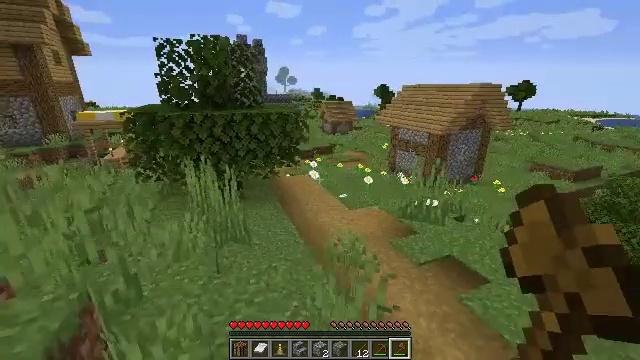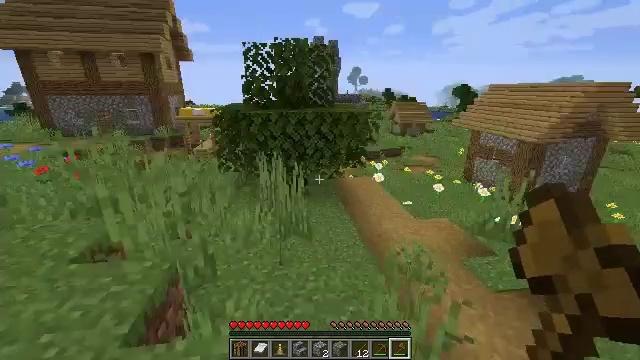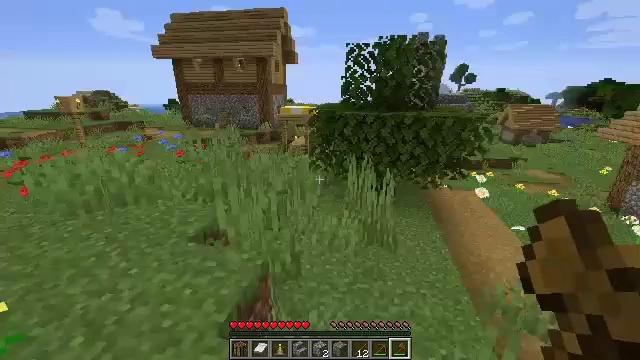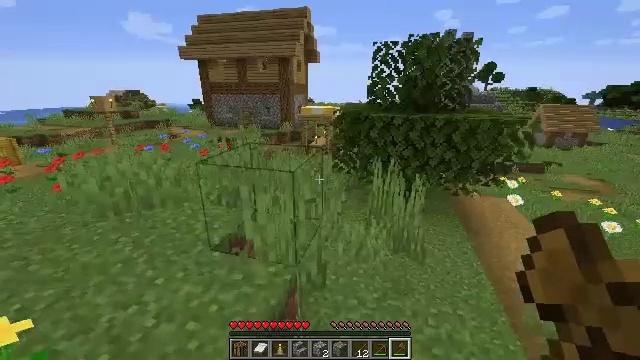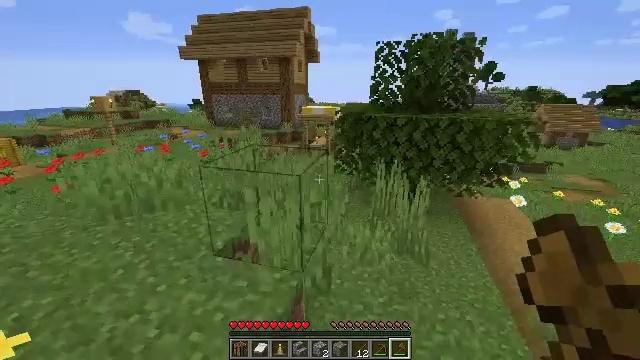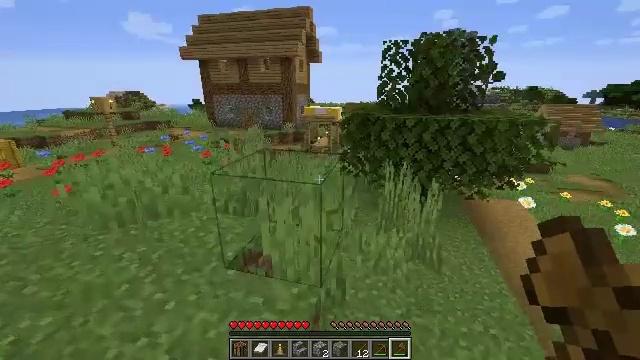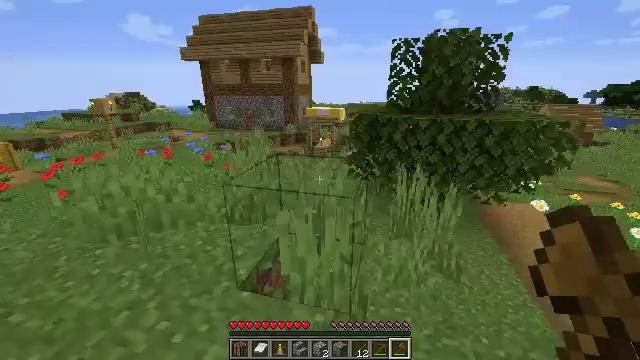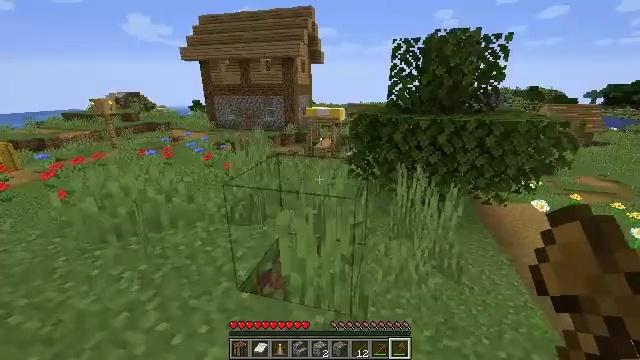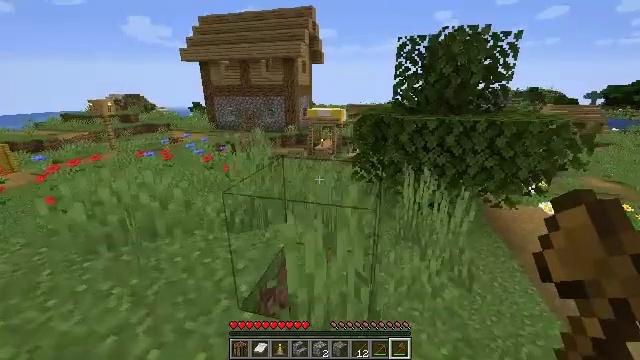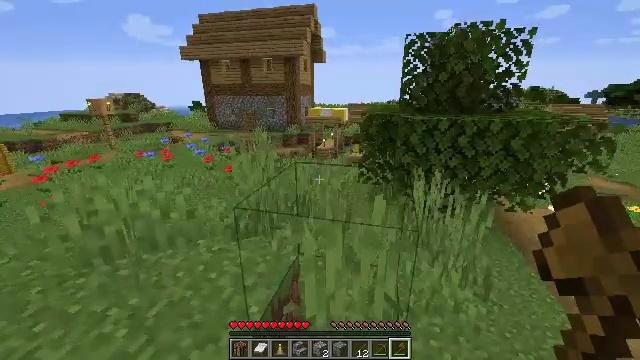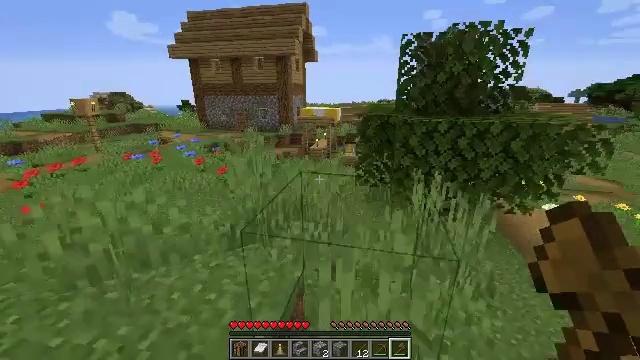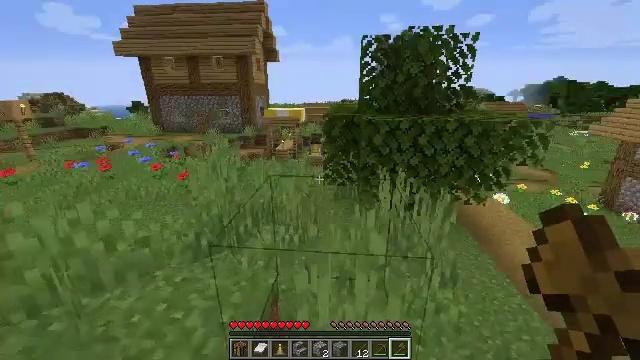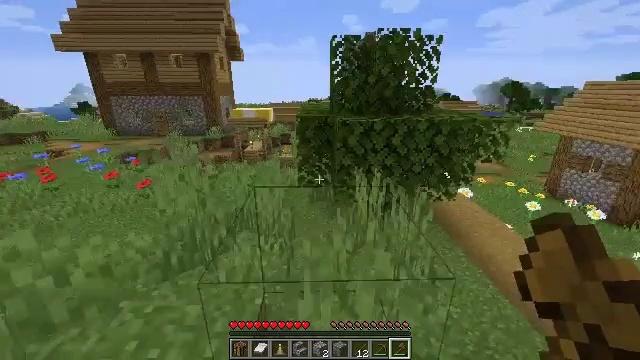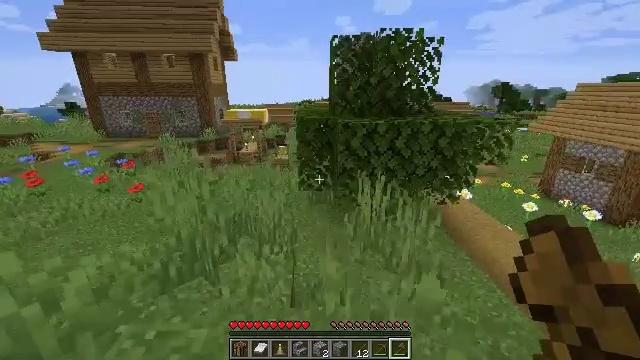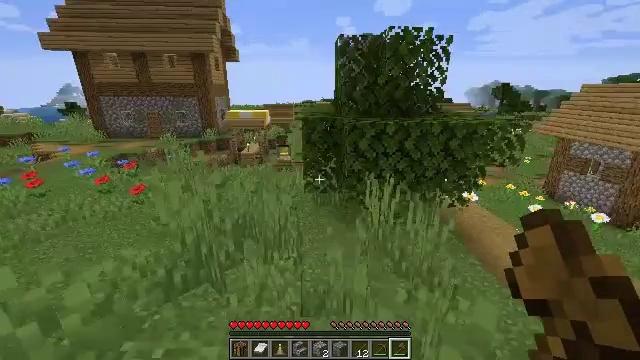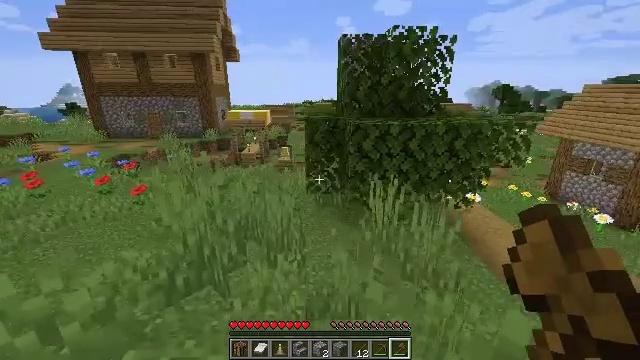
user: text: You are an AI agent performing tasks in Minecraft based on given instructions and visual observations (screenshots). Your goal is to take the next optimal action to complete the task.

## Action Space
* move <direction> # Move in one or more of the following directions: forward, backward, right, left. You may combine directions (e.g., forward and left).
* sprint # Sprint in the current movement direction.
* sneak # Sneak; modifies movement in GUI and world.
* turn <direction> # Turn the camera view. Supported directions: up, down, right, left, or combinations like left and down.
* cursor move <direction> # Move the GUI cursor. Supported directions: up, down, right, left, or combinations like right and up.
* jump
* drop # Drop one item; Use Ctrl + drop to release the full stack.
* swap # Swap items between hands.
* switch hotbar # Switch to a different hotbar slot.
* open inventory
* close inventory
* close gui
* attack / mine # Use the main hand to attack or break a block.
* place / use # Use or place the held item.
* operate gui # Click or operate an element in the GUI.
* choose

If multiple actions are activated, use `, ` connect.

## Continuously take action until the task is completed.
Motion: motion action
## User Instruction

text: Recover the brewing stand by mining it.
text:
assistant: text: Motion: move forward and move left, turn left
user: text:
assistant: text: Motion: move forward and move left, turn left
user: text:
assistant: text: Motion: move forward and move left, turn left
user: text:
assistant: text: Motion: move forward and move left
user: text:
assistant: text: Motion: move forward and move left
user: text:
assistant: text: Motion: move forward
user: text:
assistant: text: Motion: move forward
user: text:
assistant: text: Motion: move forward and move left
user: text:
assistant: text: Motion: move forward and move left
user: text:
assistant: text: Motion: move forward and move left, turn right
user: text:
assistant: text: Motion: move forward and move left, turn right
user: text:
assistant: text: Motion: move forward and move left, turn right
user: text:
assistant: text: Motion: move forward and move left, turn right
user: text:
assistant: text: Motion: move forward and move left
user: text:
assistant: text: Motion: move forward and move left
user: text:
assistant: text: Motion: move forward and move left
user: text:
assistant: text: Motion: move forward and move left, sprint
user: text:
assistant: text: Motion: move forward and move left, sprint
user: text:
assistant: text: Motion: move forward and move left, sprint
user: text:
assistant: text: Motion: move forward and move left, sprint
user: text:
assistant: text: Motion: move forward and move left, sprint
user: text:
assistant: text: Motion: move forward
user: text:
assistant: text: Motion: move forward, jump
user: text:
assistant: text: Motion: move forward, jump
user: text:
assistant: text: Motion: move forward, jump
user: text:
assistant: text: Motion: move forward, jump
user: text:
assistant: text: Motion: move forward, turn right, jump
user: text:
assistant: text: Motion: move forward, turn right, jump
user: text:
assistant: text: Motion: move forward, jump
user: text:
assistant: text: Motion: move forward, jump